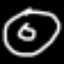
Label: donut